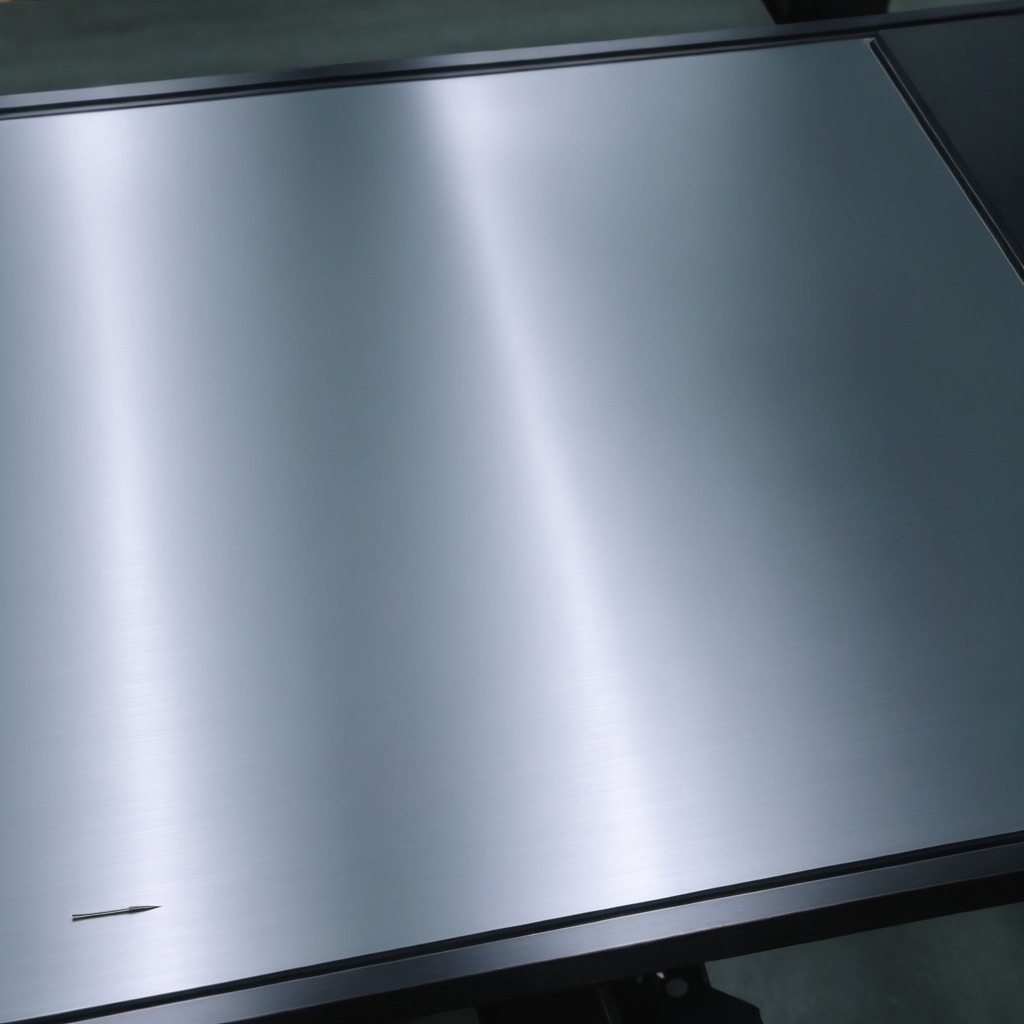
An iron nail is lying on the metal table.